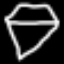
Label: diamond